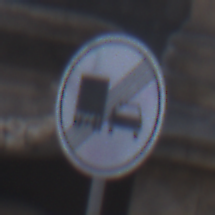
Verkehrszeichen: EndeUeberholverbotKraftfahrzeuge
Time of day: SunriseSunset
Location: Outdoor (Urban)
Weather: PartlyCloudy
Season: NotSpecified
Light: Natural